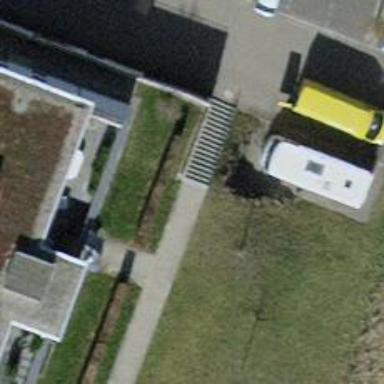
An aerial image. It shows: Concrete steps road made of concrete plates.